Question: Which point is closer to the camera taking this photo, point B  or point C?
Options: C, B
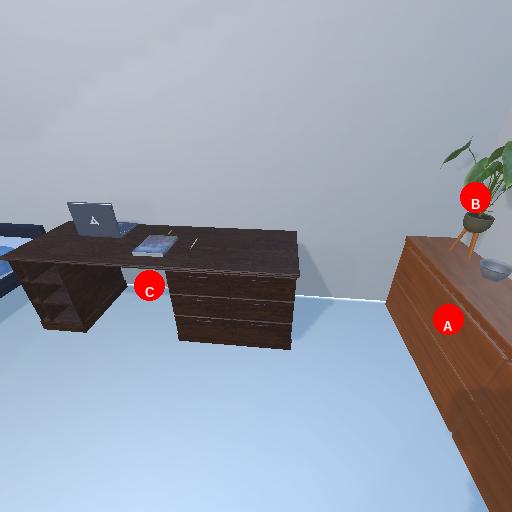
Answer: C